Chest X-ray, AP view. Patient: 14 years old, sex M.
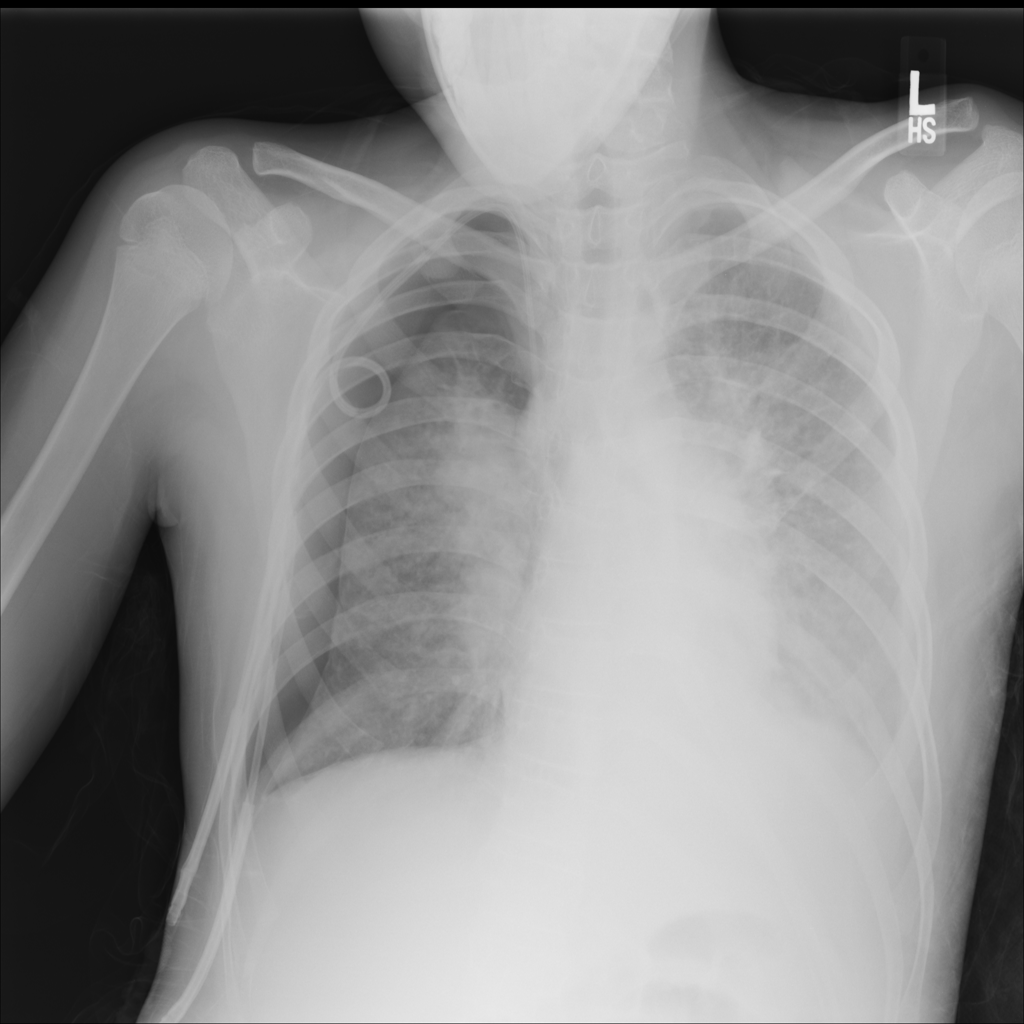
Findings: Mass, Pneumothorax